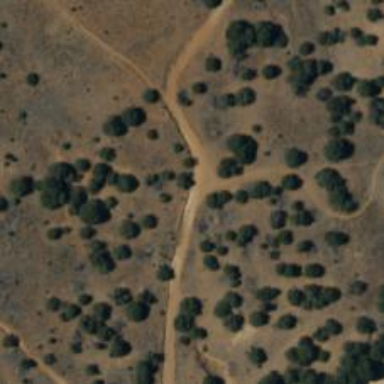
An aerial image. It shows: Path.